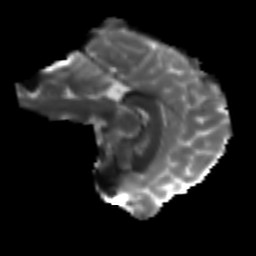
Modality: T2w
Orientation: sagittal
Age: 23
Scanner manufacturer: siemens
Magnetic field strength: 3 T
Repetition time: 4.52 s
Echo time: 0.084 s